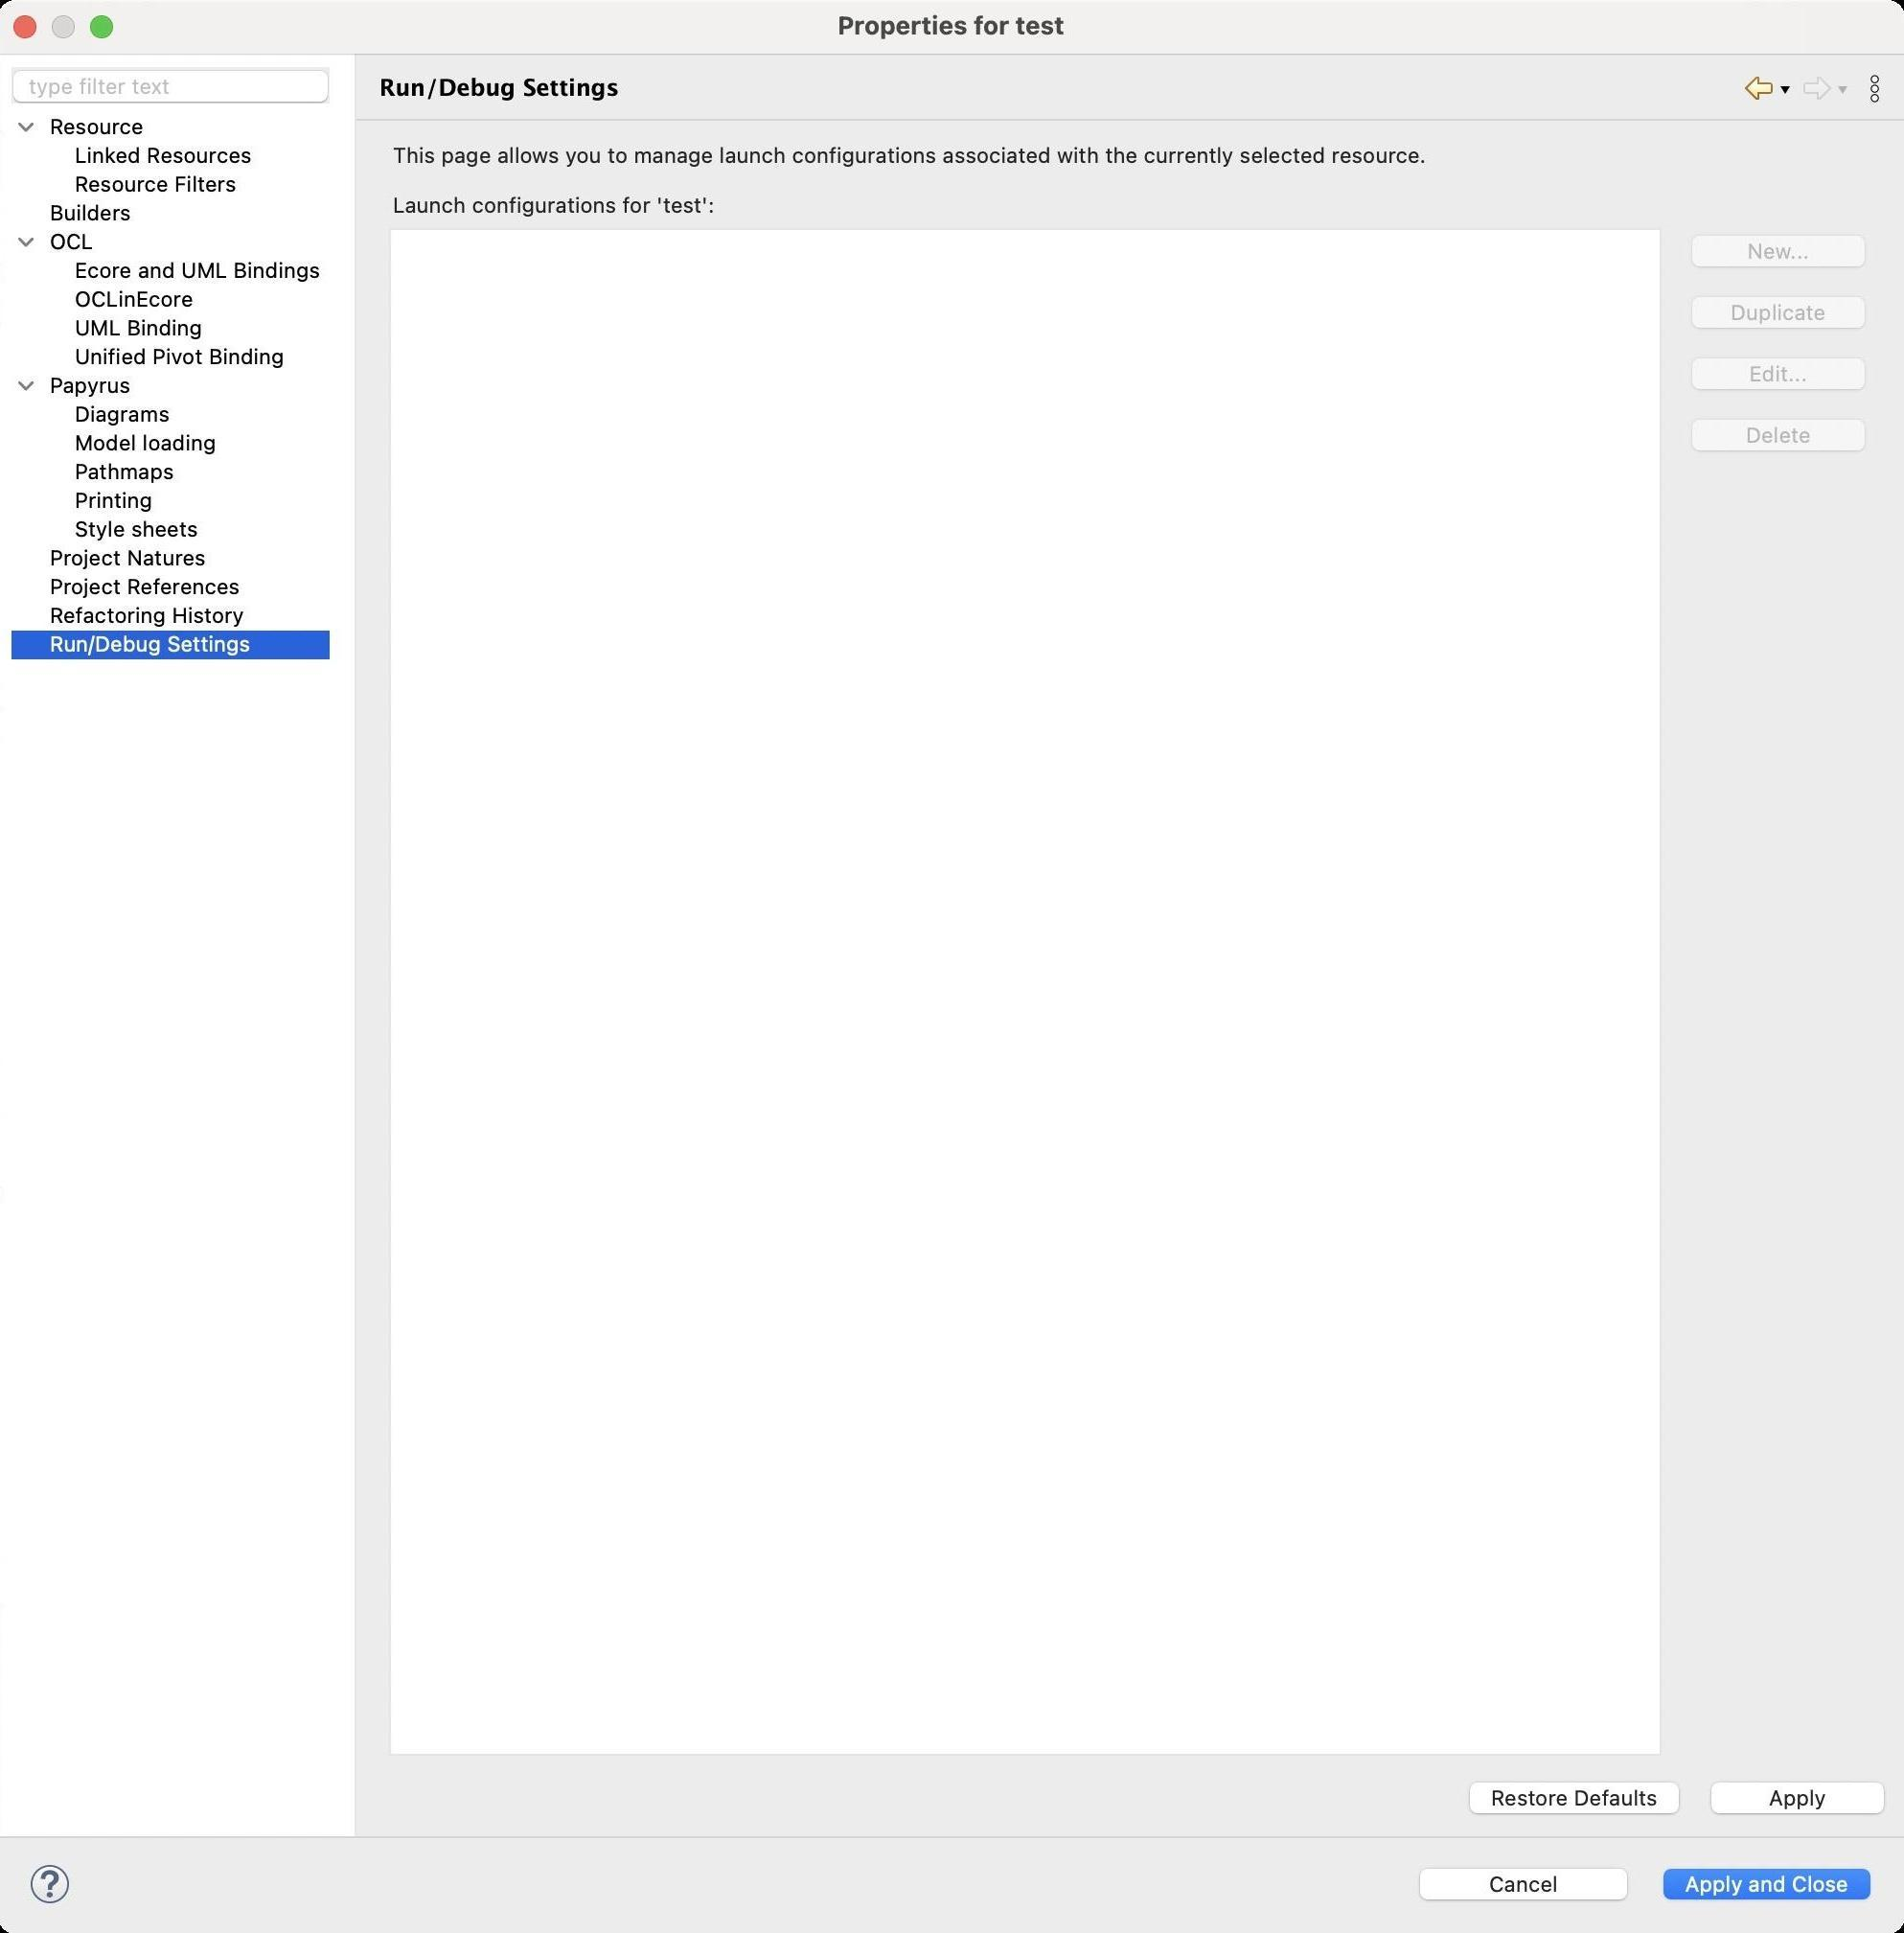
Accessibility tree:
{"name": "Properties_for_test", "role": "AXWindow", "description": null, "role_description": "standard window", "value": null, "position": "370.00;41.00", "size": "995;1009", "children": [{"name": "Apply_and_Close", "role": "AXButton", "description": null, "role_description": "button", "value": null, "position": "863.00;971.00", "size": "120;27", "children": []}, {"name": "Cancel", "role": "AXButton", "description": null, "role_description": "button", "value": null, "position": "736.00;971.00", "size": "120;27", "children": []}, {"name": null, "role": "AXToolbar", "description": null, "role_description": "toolbar", "value": null, "position": "12.00;969.00", "size": "30;30", "children": [{"name": "Help", "role": "AXCheckBox", "description": null, "role_description": "checkbox", "value": 0, "position": "12.00;969.00", "size": "30;30", "children": []}]}, {"name": null, "role": "AXScrollArea", "description": null, "role_description": "scroll area", "value": null, "position": "199.00;69.00", "size": "791;884", "children": [{"name": "Apply", "role": "AXButton", "description": null, "role_description": "button", "value": null, "position": "888.00;926.00", "size": "102;27", "children": []}, {"name": "Restore_Defaults", "role": "AXButton", "description": null, "role_description": "button", "value": null, "position": "762.00;926.00", "size": "121;27", "children": []}, {"name": "Delete", "role": "AXButton", "description": null, "role_description": "button", "value": null, "position": "878.00;215.00", "size": "102;27", "children": []}, {"name": "Edit...", "role": "AXButton", "description": null, "role_description": "button", "value": null, "position": "878.00;183.00", "size": "102;27", "children": []}, {"name": "Duplicate", "role": "AXButton", "description": null, "role_description": "button", "value": null, "position": "878.00;151.00", "size": "102;27", "children": []}, {"name": "New...", "role": "AXButton", "description": null, "role_description": "button", "value": null, "position": "878.00;119.00", "size": "102;27", "children": []}, {"name": null, "role": "AXScrollArea", "description": null, "role_description": "scroll area", "value": null, "position": "204.00;119.00", "size": "664;797", "children": [{"name": null, "role": "AXTable", "description": null, "role_description": "table", "value": null, "position": "205.00;120.00", "size": "662;795", "children": [{"name": null, "role": "AXColumn", "description": null, "role_description": "column", "value": null, "position": "205.00;120.00", "size": "6;795", "children": []}]}]}, {"name": null, "role": "AXStaticText", "description": null, "role_description": "text", "value": "Launch configurations for 'test':", "position": "204.00;100.00", "size": "781;14", "children": []}, {"name": null, "role": "AXStaticText", "description": null, "role_description": "text", "value": "", "position": "204.00;93.00", "size": "781;2", "children": []}, {"name": null, "role": "AXStaticText", "description": null, "role_description": "text", "value": "This page allows you to manage launch configurations associated with the currently selected resource.", "position": "204.00;74.00", "size": "781;14", "children": []}]}, {"name": null, "role": "AXToolbar", "description": "", "role_description": "toolbar", "value": null, "position": "908.00;35.00", "size": "82;22", "children": [{"name": "Back_to_Refactoring_History", "role": "AXMenuButton", "description": null, "role_description": "menu button", "value": null, "position": "908.00;35.00", "size": "22;22", "children": []}, {"name": "Forward", "role": "AXMenuButton", "description": null, "role_description": "menu button", "value": null, "position": "938.00;35.00", "size": "22;22", "children": []}, {"name": "Additional_Dialog_Actions", "role": "AXButton", "description": null, "role_description": "button", "value": null, "position": "968.00;35.00", "size": "22;22", "children": []}]}, {"name": null, "role": "AXStaticText", "description": "", "role_description": "text", "value": "Run/Debug Settings", "position": "196.00;35.00", "size": "705;21", "children": []}, {"name": null, "role": "AXSplitter", "description": null, "role_description": "splitter", "value": 180, "position": "180.00;28.00", "size": "5;930", "children": []}, {"name": null, "role": "AXScrollArea", "description": null, "role_description": "scroll area", "value": null, "position": "7.00;59.00", "size": "166;899", "children": [{"name": null, "role": "AXOutline", "description": null, "role_description": "outline", "value": null, "position": "7.00;59.00", "size": "166;899", "children": [{"name": null, "role": "AXRow", "description": null, "role_description": "outline row", "value": null, "position": "7.00;59.00", "size": "166;15", "children": [{"name": null, "role": "AXGroup", "description": null, "role_description": "group", "value": null, "position": "7.00;59.00", "size": "162;15", "children": [{"name": null, "role": "AXDisclosureTriangle", "description": null, "role_description": "disclosure triangle", "value": 1, "position": "9.00;59.00", "size": "12;14", "children": []}, {"name": null, "role": "AXStaticText", "description": null, "role_description": "text", "value": "Resource", "position": "25.00;59.00", "size": "143;14", "children": []}]}]}, {"name": null, "role": "AXRow", "description": null, "role_description": "outline row", "value": null, "position": "7.00;74.00", "size": "166;15", "children": [{"name": null, "role": "AXStaticText", "description": null, "role_description": "text", "value": "Linked Resources", "position": "38.00;74.00", "size": "130;14", "children": []}]}, {"name": null, "role": "AXRow", "description": null, "role_description": "outline row", "value": null, "position": "7.00;89.00", "size": "166;15", "children": [{"name": null, "role": "AXStaticText", "description": null, "role_description": "text", "value": "Resource Filters", "position": "38.00;89.00", "size": "130;14", "children": []}]}, {"name": null, "role": "AXRow", "description": null, "role_description": "outline row", "value": null, "position": "7.00;104.00", "size": "166;15", "children": [{"name": null, "role": "AXStaticText", "description": null, "role_description": "text", "value": "Builders", "position": "25.00;104.00", "size": "143;14", "children": []}]}, {"name": null, "role": "AXRow", "description": null, "role_description": "outline row", "value": null, "position": "7.00;119.00", "size": "166;15", "children": [{"name": null, "role": "AXGroup", "description": null, "role_description": "group", "value": null, "position": "7.00;119.00", "size": "162;15", "children": [{"name": null, "role": "AXDisclosureTriangle", "description": null, "role_description": "disclosure triangle", "value": 1, "position": "9.00;119.00", "size": "12;14", "children": []}, {"name": null, "role": "AXStaticText", "description": null, "role_description": "text", "value": "OCL", "position": "25.00;119.00", "size": "143;14", "children": []}]}]}, {"name": null, "role": "AXRow", "description": null, "role_description": "outline row", "value": null, "position": "7.00;134.00", "size": "166;15", "children": [{"name": null, "role": "AXStaticText", "description": null, "role_description": "text", "value": "Ecore and UML Bindings", "position": "38.00;134.00", "size": "130;14", "children": []}]}, {"name": null, "role": "AXRow", "description": null, "role_description": "outline row", "value": null, "position": "7.00;149.00", "size": "166;15", "children": [{"name": null, "role": "AXStaticText", "description": null, "role_description": "text", "value": "OCLinEcore", "position": "38.00;149.00", "size": "130;14", "children": []}]}, {"name": null, "role": "AXRow", "description": null, "role_description": "outline row", "value": null, "position": "7.00;164.00", "size": "166;15", "children": [{"name": null, "role": "AXStaticText", "description": null, "role_description": "text", "value": "UML Binding", "position": "38.00;164.00", "size": "130;14", "children": []}]}, {"name": null, "role": "AXRow", "description": null, "role_description": "outline row", "value": null, "position": "7.00;179.00", "size": "166;15", "children": [{"name": null, "role": "AXStaticText", "description": null, "role_description": "text", "value": "Unified Pivot Binding", "position": "38.00;179.00", "size": "130;14", "children": []}]}, {"name": null, "role": "AXRow", "description": null, "role_description": "outline row", "value": null, "position": "7.00;194.00", "size": "166;15", "children": [{"name": null, "role": "AXGroup", "description": null, "role_description": "group", "value": null, "position": "7.00;194.00", "size": "162;15", "children": [{"name": null, "role": "AXDisclosureTriangle", "description": null, "role_description": "disclosure triangle", "value": 1, "position": "9.00;194.00", "size": "12;14", "children": []}, {"name": null, "role": "AXStaticText", "description": null, "role_description": "text", "value": "Papyrus", "position": "25.00;194.00", "size": "143;14", "children": []}]}]}, {"name": null, "role": "AXRow", "description": null, "role_description": "outline row", "value": null, "position": "7.00;209.00", "size": "166;15", "children": [{"name": null, "role": "AXStaticText", "description": null, "role_description": "text", "value": "Diagrams", "position": "38.00;209.00", "size": "130;14", "children": []}]}, {"name": null, "role": "AXRow", "description": null, "role_description": "outline row", "value": null, "position": "7.00;224.00", "size": "166;15", "children": [{"name": null, "role": "AXStaticText", "description": null, "role_description": "text", "value": "Model loading", "position": "38.00;224.00", "size": "130;14", "children": []}]}, {"name": null, "role": "AXRow", "description": null, "role_description": "outline row", "value": null, "position": "7.00;239.00", "size": "166;15", "children": [{"name": null, "role": "AXStaticText", "description": null, "role_description": "text", "value": "Pathmaps", "position": "38.00;239.00", "size": "130;14", "children": []}]}, {"name": null, "role": "AXRow", "description": null, "role_description": "outline row", "value": null, "position": "7.00;254.00", "size": "166;15", "children": [{"name": null, "role": "AXStaticText", "description": null, "role_description": "text", "value": "Printing", "position": "38.00;254.00", "size": "130;14", "children": []}]}, {"name": null, "role": "AXRow", "description": null, "role_description": "outline row", "value": null, "position": "7.00;269.00", "size": "166;15", "children": [{"name": null, "role": "AXStaticText", "description": null, "role_description": "text", "value": "Style sheets", "position": "38.00;269.00", "size": "130;14", "children": []}]}, {"name": null, "role": "AXRow", "description": null, "role_description": "outline row", "value": null, "position": "7.00;284.00", "size": "166;15", "children": [{"name": null, "role": "AXStaticText", "description": null, "role_description": "text", "value": "Project Natures", "position": "25.00;284.00", "size": "143;14", "children": []}]}, {"name": null, "role": "AXRow", "description": null, "role_description": "outline row", "value": null, "position": "7.00;299.00", "size": "166;15", "children": [{"name": null, "role": "AXStaticText", "description": null, "role_description": "text", "value": "Project References", "position": "25.00;299.00", "size": "143;14", "children": []}]}, {"name": null, "role": "AXRow", "description": null, "role_description": "outline row", "value": null, "position": "7.00;314.00", "size": "166;15", "children": [{"name": null, "role": "AXStaticText", "description": null, "role_description": "text", "value": "Refactoring History", "position": "25.00;314.00", "size": "143;14", "children": []}]}, {"name": null, "role": "AXRow", "description": null, "role_description": "outline row", "value": null, "position": "7.00;329.00", "size": "166;15", "children": [{"name": null, "role": "AXStaticText", "description": null, "role_description": "text", "value": "Run/Debug Settings", "position": "25.00;329.00", "size": "143;14", "children": []}]}, {"name": null, "role": "AXColumn", "description": null, "role_description": "column", "value": null, "position": "7.00;59.00", "size": "162;899", "children": []}]}]}, {"name": "type_filter_text", "role": "AXTextField", "description": null, "role_description": "search text field", "value": "", "position": "7.00;35.00", "size": "166;19", "children": []}, {"name": null, "role": "AXButton", "description": null, "role_description": "close button", "value": null, "position": "7.00;6.00", "size": "14;16", "children": []}, {"name": null, "role": "AXButton", "description": null, "role_description": "zoom button", "value": null, "position": "47.00;6.00", "size": "14;16", "children": [{"name": null, "role": "AXGroup", "description": null, "role_description": "group", "value": null, "position": "47.00;6.00", "size": "14;16", "children": [{"name": null, "role": "AXGroup", "description": null, "role_description": "group", "value": null, "position": "47.00;6.00", "size": "14;16", "children": []}]}]}, {"name": null, "role": "AXButton", "description": null, "role_description": "minimize button", "value": null, "position": "27.00;6.00", "size": "14;16", "children": []}, {"name": null, "role": "AXStaticText", "description": null, "role_description": "text", "value": "Properties for test", "position": "436.00;5.00", "size": "123;16", "children": []}]}